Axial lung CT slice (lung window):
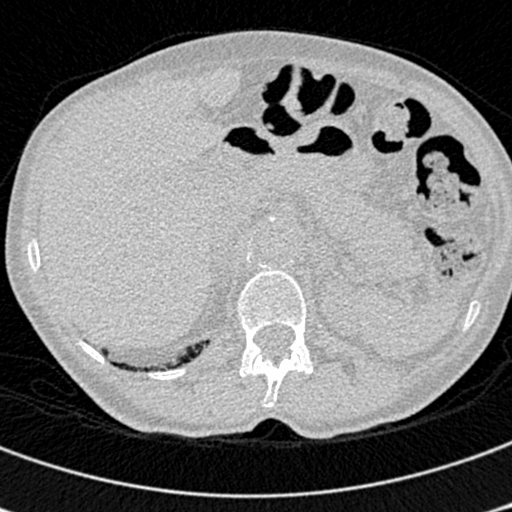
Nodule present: no